Question: In Visual Studio, , can the IDE find and go directly to the definition of a method by fully qualified name. E.g:
'''
Orchard.Core.Contents.Controllers.ItemController.Display
'''
... without going to other methods named Display or other classes named ItemController.
Ideally, it would be a search box that takes the fully qualified method name.
The following do NOT work:
1. Find for text and would require serious regex.
2. Go to for line numbers.
3. Navigate to not sure yet.
4. Go to definition only if you have a reference to the method.
works, though it if the solution is configured in certain ways:

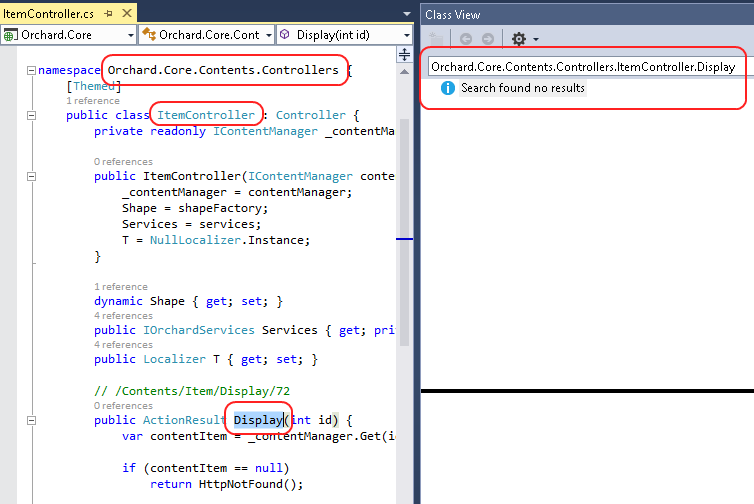
Answer: If you want to navigate to the method directly without having the current method present in the code, you can use the <URL> pane and type in the full method name in the search box.
Additionally, if the method is present in the code, you can right click on the method and select 'Go to definition' or just put the text cursor on the method name and hit 'F12'.
Some additional features to check out:
- <URL>